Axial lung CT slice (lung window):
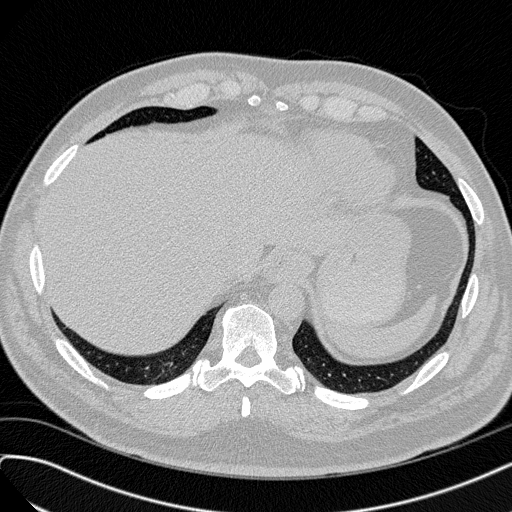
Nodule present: no